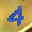
Label: 4